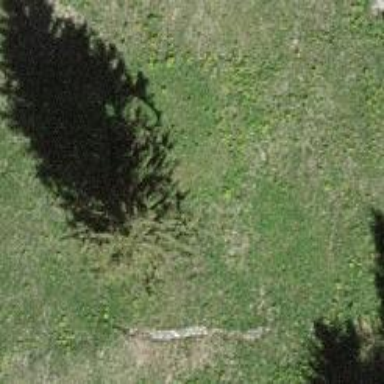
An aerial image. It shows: Needle-leaved tree in natural setting.